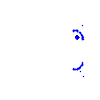
Particle: electron